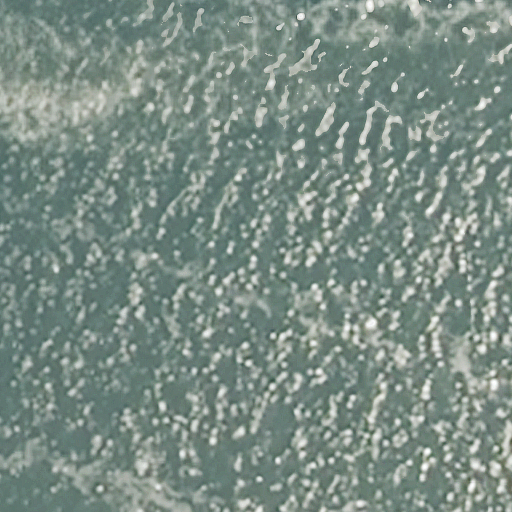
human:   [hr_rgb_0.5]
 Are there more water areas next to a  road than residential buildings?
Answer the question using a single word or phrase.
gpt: yes

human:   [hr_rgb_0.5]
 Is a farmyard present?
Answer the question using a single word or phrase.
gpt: no

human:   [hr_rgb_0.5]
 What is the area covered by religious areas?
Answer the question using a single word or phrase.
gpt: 0m2

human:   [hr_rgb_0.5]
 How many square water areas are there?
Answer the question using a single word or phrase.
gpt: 0

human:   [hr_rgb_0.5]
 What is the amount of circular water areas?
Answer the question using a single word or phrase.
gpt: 0

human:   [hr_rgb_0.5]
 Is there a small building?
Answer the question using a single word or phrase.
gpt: no

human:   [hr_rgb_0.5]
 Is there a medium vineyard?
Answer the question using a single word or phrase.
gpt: no

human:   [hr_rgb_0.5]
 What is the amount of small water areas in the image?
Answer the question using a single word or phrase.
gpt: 0

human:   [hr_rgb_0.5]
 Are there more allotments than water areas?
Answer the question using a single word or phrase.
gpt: no

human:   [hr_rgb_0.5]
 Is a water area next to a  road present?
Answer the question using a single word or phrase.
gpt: yes

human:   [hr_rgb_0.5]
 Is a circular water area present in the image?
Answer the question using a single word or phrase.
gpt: no

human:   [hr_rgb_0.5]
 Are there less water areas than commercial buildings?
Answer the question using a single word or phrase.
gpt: no

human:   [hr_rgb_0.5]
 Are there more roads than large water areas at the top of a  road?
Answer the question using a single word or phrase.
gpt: yes

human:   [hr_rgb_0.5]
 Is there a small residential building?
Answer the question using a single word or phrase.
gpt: no

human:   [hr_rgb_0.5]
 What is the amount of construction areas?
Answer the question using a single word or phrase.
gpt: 0

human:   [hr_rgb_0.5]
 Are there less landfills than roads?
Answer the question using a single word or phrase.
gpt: yes

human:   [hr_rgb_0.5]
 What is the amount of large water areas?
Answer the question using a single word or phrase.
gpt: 1

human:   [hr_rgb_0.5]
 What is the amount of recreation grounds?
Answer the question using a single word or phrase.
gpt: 0

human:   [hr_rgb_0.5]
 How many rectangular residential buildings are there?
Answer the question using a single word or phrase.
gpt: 0

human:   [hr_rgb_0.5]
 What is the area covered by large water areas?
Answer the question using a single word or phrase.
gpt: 10603m2

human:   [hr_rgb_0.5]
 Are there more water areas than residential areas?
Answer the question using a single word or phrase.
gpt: yes

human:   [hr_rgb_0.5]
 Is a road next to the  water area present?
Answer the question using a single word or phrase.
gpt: yes

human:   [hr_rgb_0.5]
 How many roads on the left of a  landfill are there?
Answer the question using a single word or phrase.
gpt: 0

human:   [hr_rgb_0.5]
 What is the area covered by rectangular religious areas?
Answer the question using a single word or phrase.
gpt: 0m2

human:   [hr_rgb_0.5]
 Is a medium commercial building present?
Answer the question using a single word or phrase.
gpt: no

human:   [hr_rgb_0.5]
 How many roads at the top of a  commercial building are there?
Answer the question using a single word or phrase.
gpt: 0

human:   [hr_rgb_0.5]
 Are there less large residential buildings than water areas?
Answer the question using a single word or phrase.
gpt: yes

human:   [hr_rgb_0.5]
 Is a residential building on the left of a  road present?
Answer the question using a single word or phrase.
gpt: no

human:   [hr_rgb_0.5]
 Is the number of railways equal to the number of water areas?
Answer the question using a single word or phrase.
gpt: no

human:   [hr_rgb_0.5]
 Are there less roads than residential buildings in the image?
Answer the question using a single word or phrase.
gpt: no

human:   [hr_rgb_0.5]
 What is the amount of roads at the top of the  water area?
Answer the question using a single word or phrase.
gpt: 1

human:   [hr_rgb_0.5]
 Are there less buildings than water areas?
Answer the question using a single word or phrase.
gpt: yes

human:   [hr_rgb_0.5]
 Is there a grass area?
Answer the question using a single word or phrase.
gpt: no

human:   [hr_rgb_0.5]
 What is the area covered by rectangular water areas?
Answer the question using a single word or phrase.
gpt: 10603m2

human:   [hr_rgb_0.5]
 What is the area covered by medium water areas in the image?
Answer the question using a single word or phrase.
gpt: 0m2

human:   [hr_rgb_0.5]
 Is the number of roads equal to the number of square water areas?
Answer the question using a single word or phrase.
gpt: no